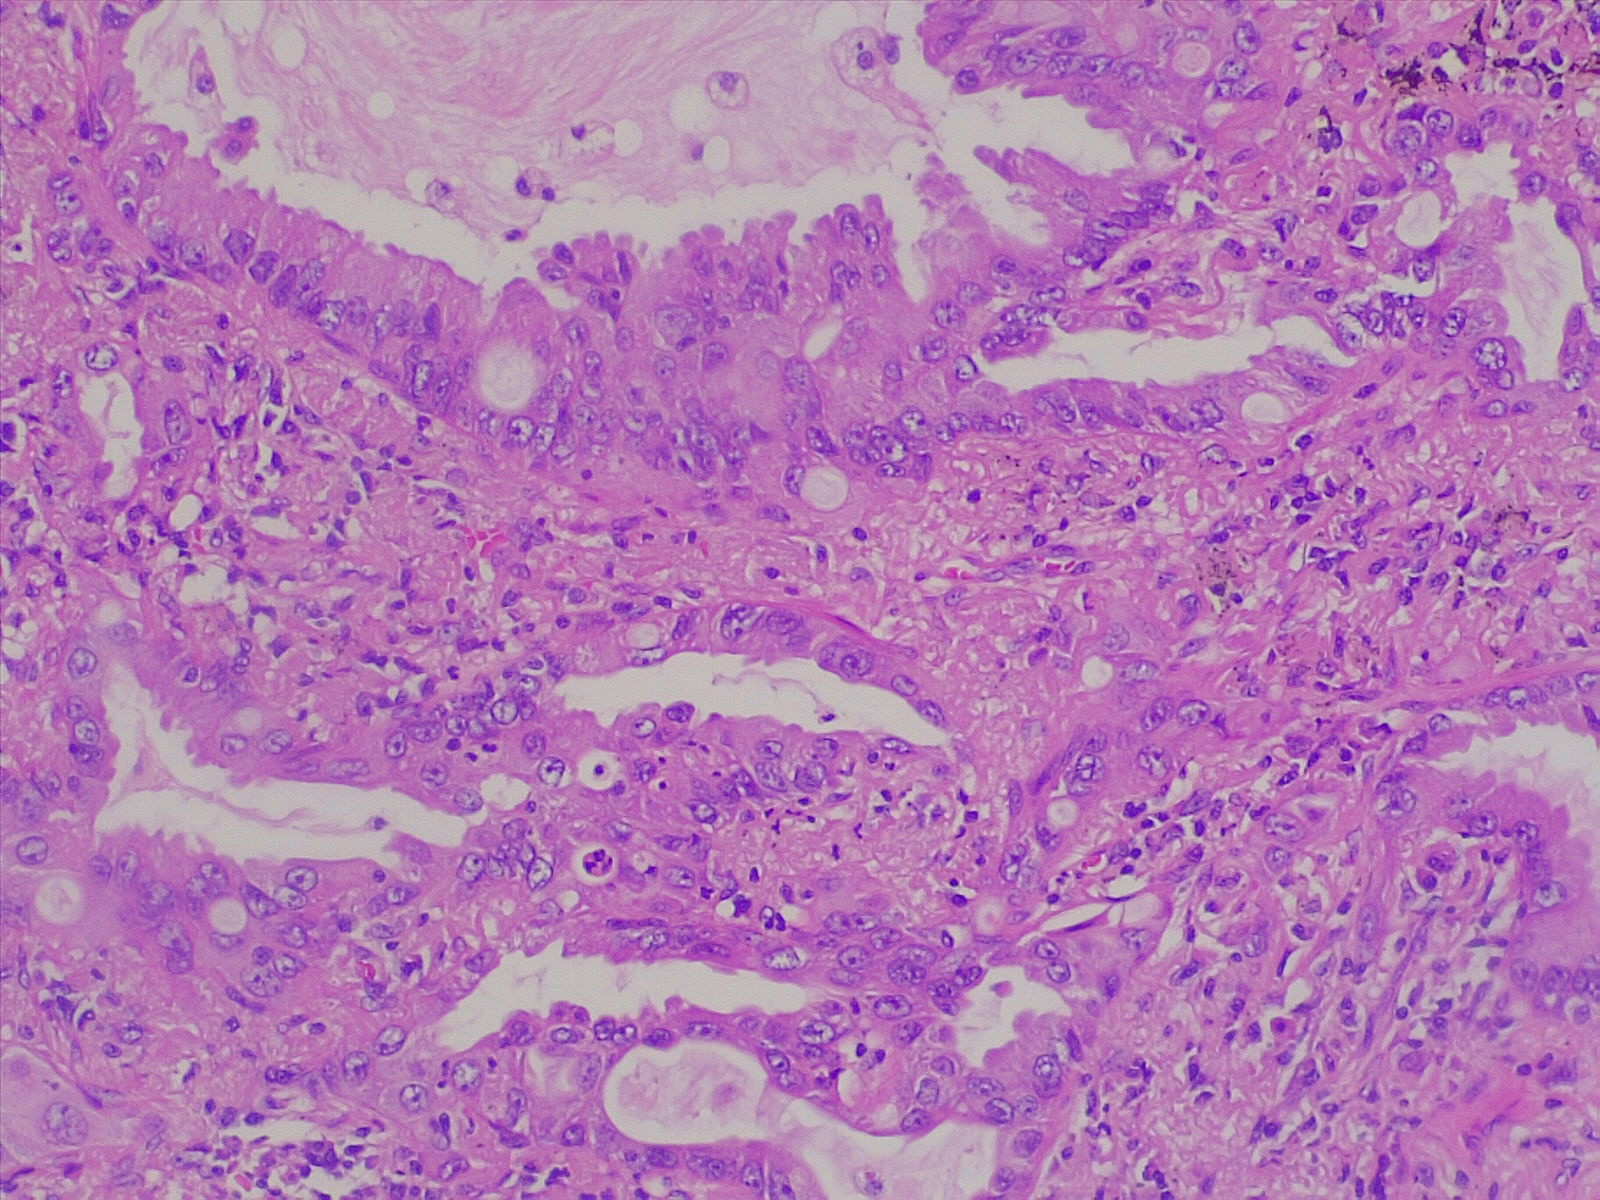
Label: lung adenocarcinoma, well differentiated